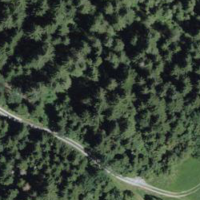
EUNIS habitat code: 43
Species observed at this site:
Petasites albus